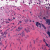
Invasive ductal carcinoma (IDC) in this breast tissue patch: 0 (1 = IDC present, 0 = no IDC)